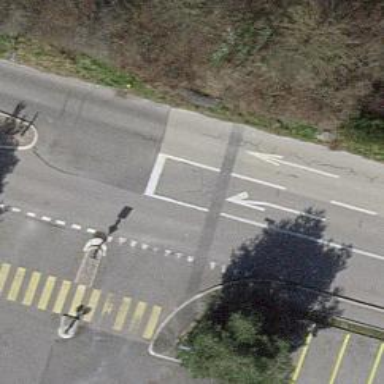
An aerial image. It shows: Unclassified asphalt road with sidewalk on the left side.